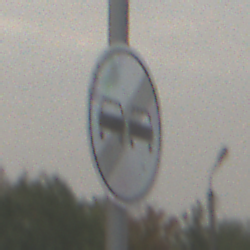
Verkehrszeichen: EndeUeberholverbot
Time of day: MorningAfternoon
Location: Outdoor (Suburban)
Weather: Overcast
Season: NotSpecified
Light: Natural